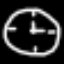
Label: clock